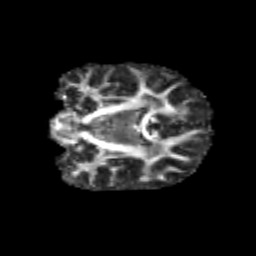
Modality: FA
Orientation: coronal
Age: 11
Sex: female
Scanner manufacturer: siemens
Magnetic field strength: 3 T
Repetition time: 3.8 s
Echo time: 0.07 s